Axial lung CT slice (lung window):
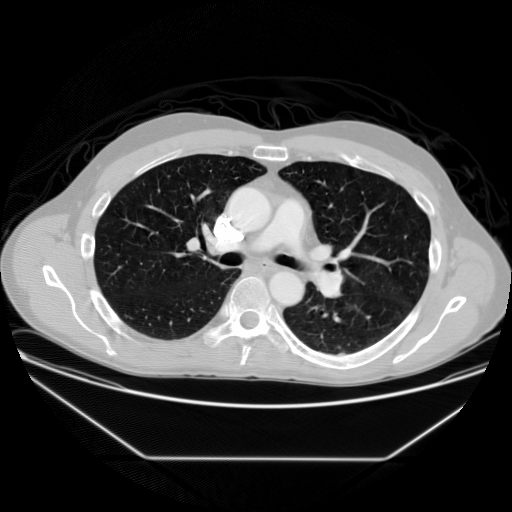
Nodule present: no